Question: I'm trying to write a SQL SELECT query that has a batch number column that increments every 5 rows, I've tried using a hacky integer division on a dynamic row number, but can't get around the first batch number increment always being 4 rows instead of 5 (see image).
RowNumber 1-5 should be 1, 6-10 should be 2 etc..
Any ideas how I can achieve this?
'''
select * ROW_NUMBER() OVER (Order by (select 0)) AS RowNumber,
1 + convert(int, (ROW_NUMBER() OVER (Order by (select 0)) / 5)) as BatchNumber,
* from WorkQueue
'''

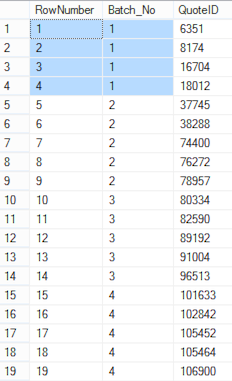
Answer: This should work:
'''
select ROW_NUMBER() OVER (Order by (select 0)) AS RowNumber,
(case when convert(int, (ROW_NUMBER() OVER (Order by (select 0)) % 5))=0 then 0 else 1 end) + convert(int, (ROW_NUMBER() OVER (Order by (select 0)) / 5)) as BatchNumber,
* from WorkQueue
'''